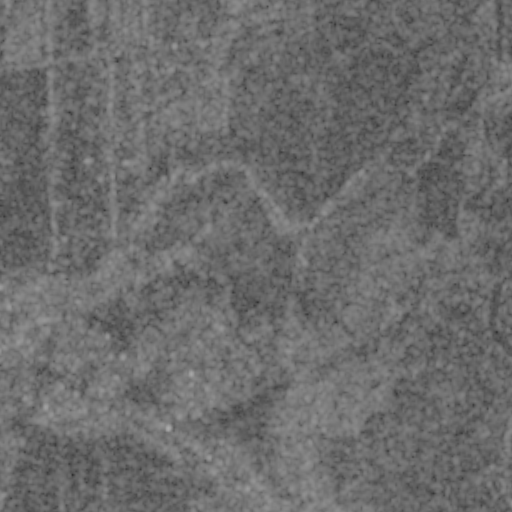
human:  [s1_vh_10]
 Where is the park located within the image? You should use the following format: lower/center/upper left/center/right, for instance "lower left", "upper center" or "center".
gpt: The park is located in the lower left of the image.
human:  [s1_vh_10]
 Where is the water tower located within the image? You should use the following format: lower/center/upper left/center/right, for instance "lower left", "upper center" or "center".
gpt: The water tower is located in the lower left of the image.
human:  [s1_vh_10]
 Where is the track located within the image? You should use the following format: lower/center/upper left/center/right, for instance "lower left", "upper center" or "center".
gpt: There is no track in the image.

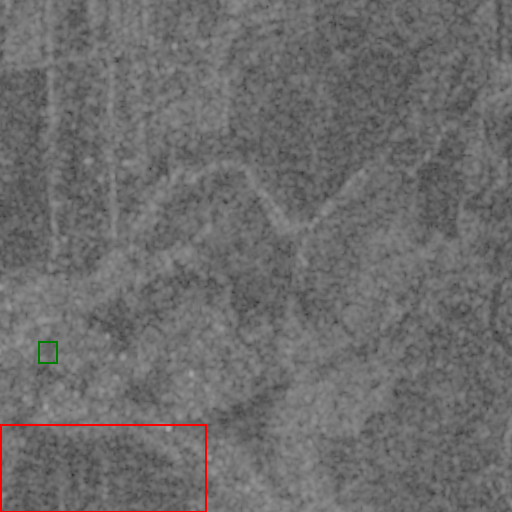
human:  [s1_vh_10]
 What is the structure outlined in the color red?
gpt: The structure outlined in red is a crop field.
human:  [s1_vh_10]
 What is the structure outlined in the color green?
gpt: The structure outlined in green is a park.
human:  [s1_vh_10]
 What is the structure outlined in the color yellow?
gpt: There is no yellow outline.